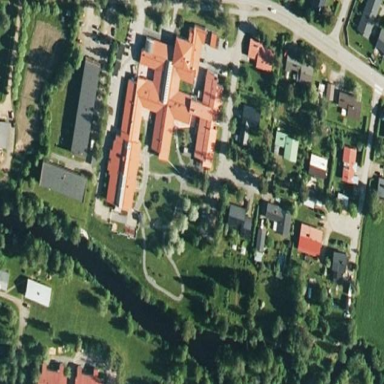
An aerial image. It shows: Building.